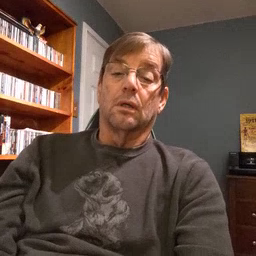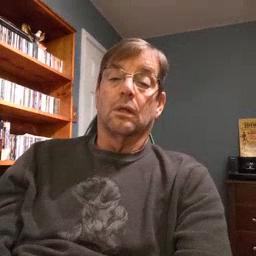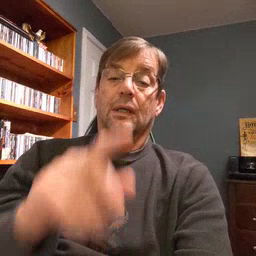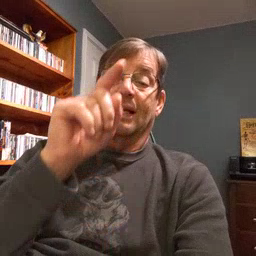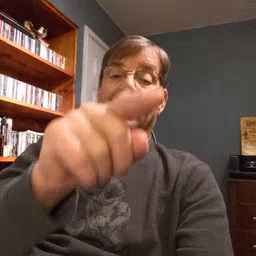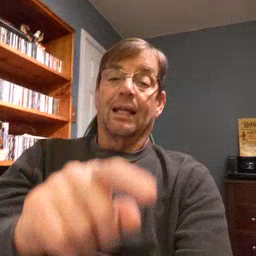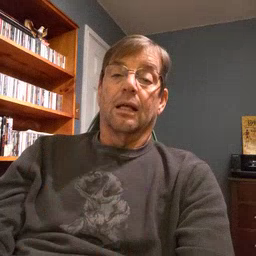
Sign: hesheit